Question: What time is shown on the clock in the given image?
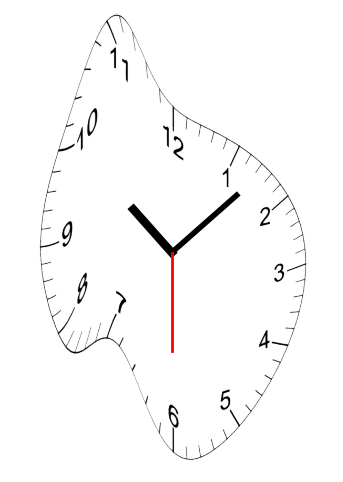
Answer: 10:07:30